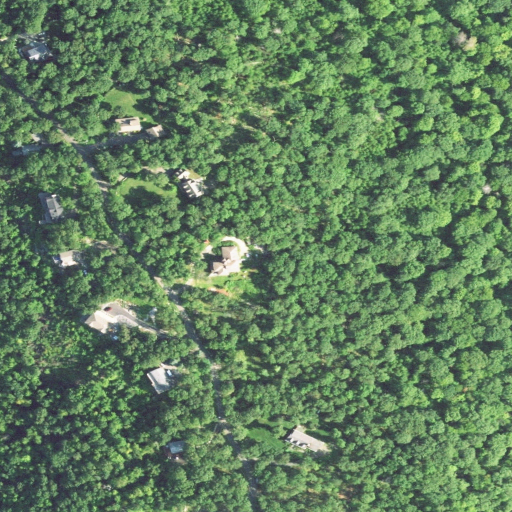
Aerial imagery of mountain in Connecticut named Great Mountain containing deciduous forest, open development, mixed forest, low intensity development, and medium intensity development